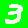
Digit: 3